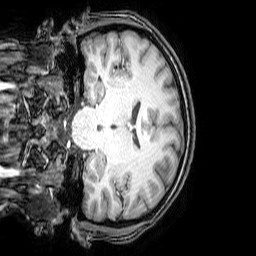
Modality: T1w
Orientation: coronal
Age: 22
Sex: female
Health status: healthy
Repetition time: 0.081 s
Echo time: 0.037 s